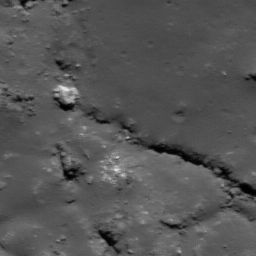
Pit: Tycho 7
Host crater: Tycho
Host type: impact_melt
Lunar coordinates: latitude -42.847, longitude 348.535